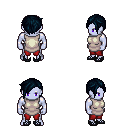
a pixel art fantasy rpg character, male body template, dark elf, purple skin, white tunic, red pants, raven pixie cut hairstyle, ghillies, four views (front, back, left, right), 2x2 character sprite sheet, small pixel art, hard edges, no anti-aliasing